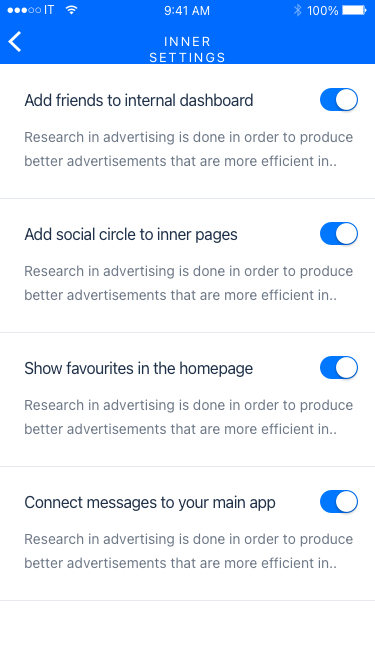
Text in this UI design:
Connect messages to your main app
Research in advertising is done in order to produce better advertisements that are more efficient in.. motivating. The research can be based on a particular advertising campaign or can be more generalized .
Show favourites in the homepage
Research in advertising is done in order to produce better advertisements that are more efficient in.. motivating. The research can be based on a particular advertising campaign or can be more generalized .
Add social circle to inner pages
Research in advertising is done in order to produce better advertisements that are more efficient in.. motivating. The research can be based on a particular advertising campaign or can be more generalized .
Add friends to internal dashboard
Research in advertising is done in order to produce better advertisements that are more efficient in.. motivating. The research can be based on a particular advertising campaign or can be more generalized .
INNER SETTINGS
100%
9:41 AM
IT